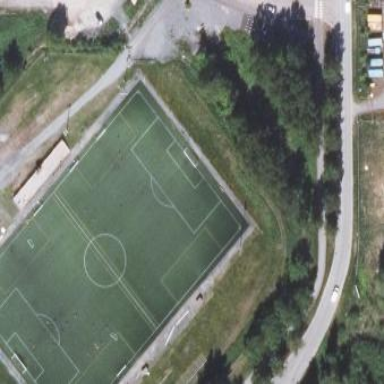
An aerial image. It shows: Artificial turf soccer pitch for leisure sport activities.